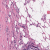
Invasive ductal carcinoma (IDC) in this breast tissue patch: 1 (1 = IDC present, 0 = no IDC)